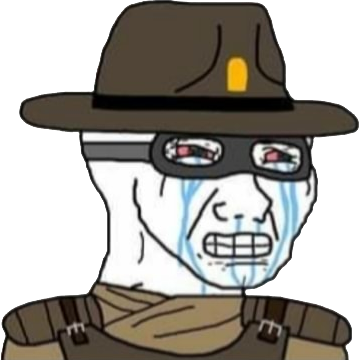
Label: 5_Crying_Wojak